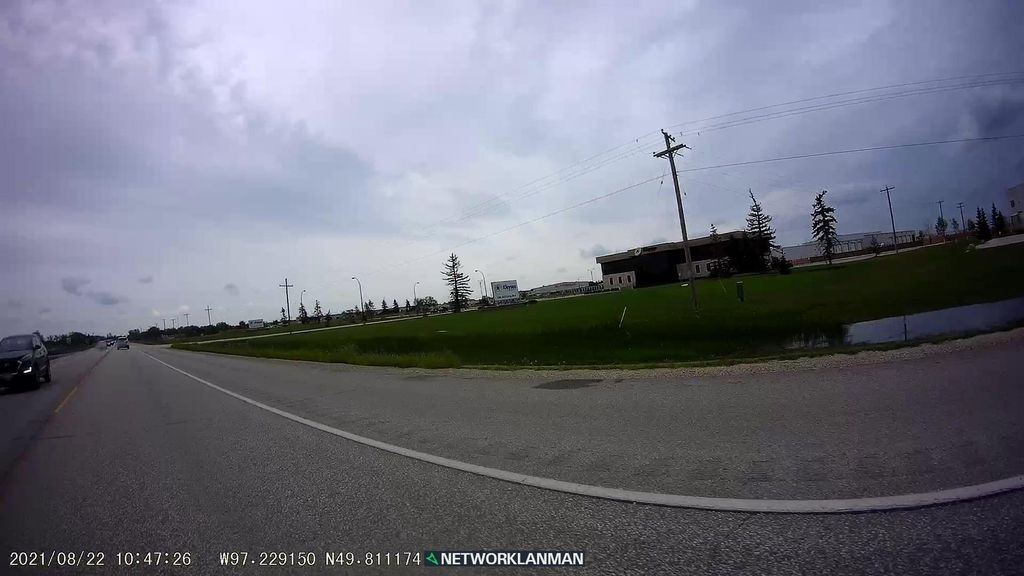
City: winnipeg